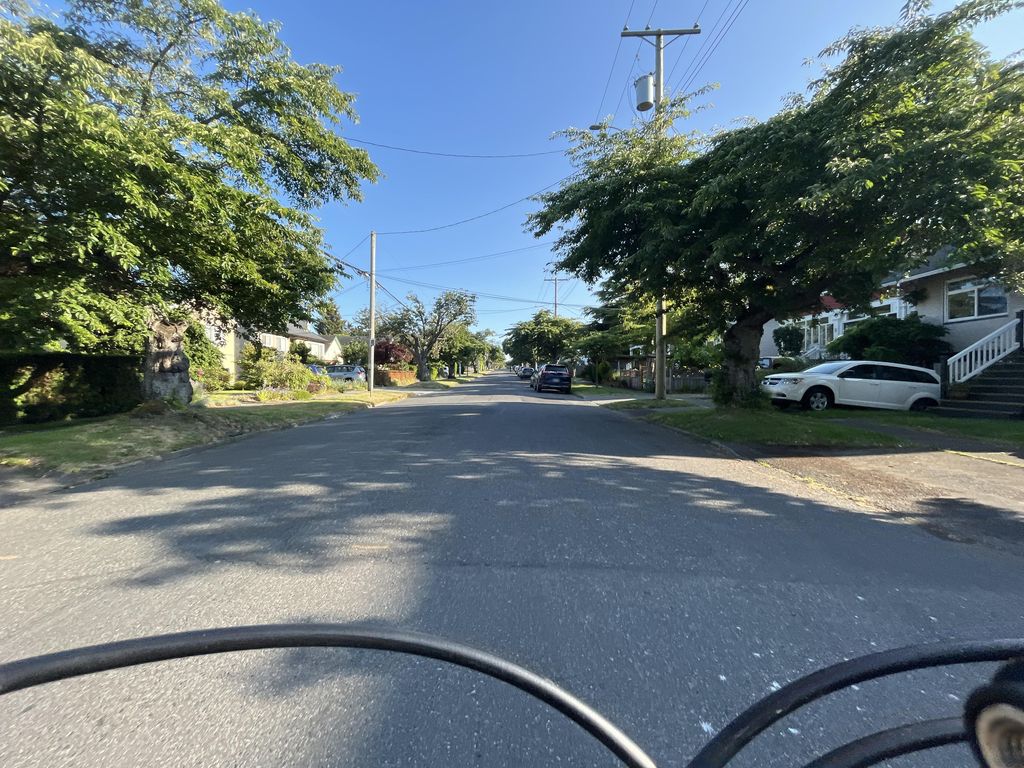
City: victoria